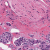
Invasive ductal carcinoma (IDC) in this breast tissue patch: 1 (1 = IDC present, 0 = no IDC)